Field crop: maize
Growth stage: 2
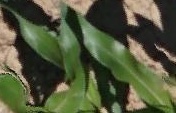
Species: maize